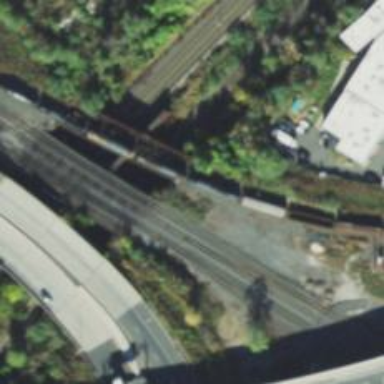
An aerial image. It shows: Abandoned railway bridge.